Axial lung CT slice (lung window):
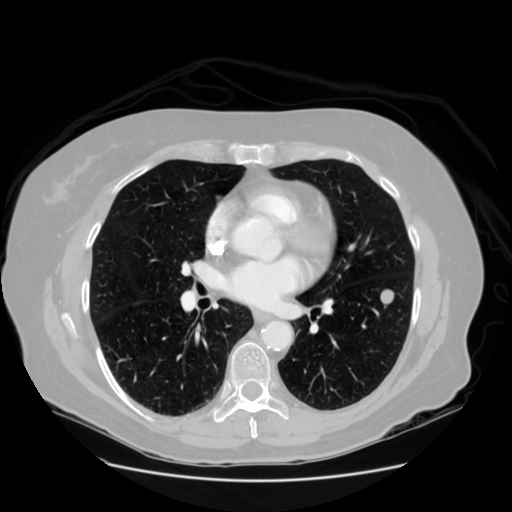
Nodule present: yes
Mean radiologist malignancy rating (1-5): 3.5